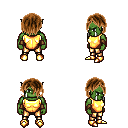
a pixel art fantasy rpg character, male body template, orc, green skin, gold chest armor, gold greaves, brown bangs hairstyle, leather bracers, gold boots, four views (front, back, left, right), 2x2 character sprite sheet, small pixel art, hard edges, no anti-aliasing